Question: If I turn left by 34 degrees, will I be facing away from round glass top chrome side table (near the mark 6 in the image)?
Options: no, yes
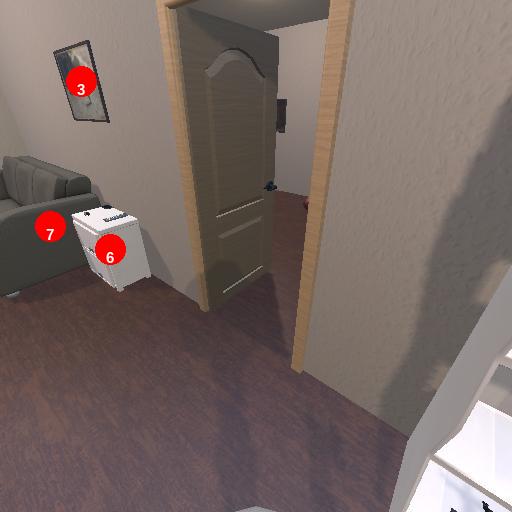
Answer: no